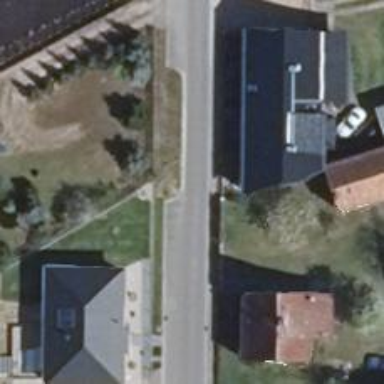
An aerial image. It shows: Residential road with asphalt surface and traffic calming feature called choker.